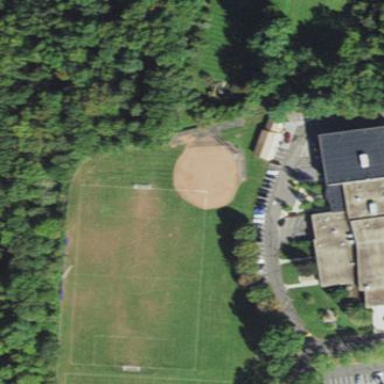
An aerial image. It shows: Softball pitch for leisure land activities.